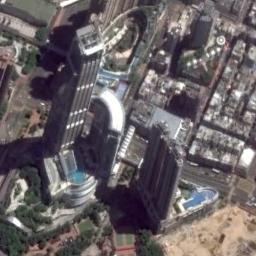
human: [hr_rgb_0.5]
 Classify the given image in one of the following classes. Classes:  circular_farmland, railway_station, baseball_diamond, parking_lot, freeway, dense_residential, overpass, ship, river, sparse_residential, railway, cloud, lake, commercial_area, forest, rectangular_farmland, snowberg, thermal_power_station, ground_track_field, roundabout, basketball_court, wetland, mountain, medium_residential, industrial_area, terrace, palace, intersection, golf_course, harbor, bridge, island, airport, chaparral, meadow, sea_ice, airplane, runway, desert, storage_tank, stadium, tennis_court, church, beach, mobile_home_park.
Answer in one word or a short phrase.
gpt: commercial_area